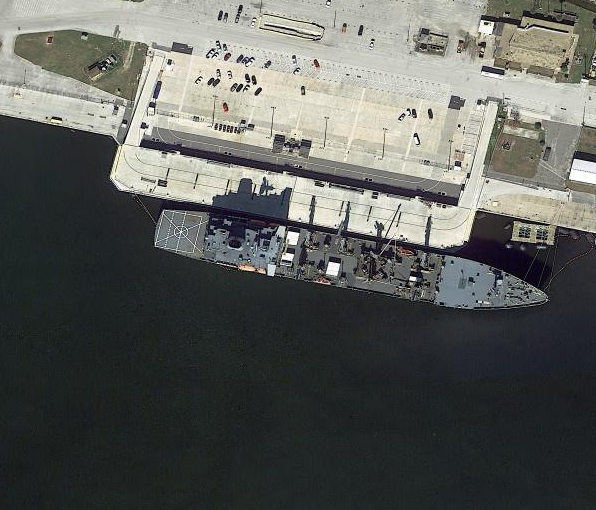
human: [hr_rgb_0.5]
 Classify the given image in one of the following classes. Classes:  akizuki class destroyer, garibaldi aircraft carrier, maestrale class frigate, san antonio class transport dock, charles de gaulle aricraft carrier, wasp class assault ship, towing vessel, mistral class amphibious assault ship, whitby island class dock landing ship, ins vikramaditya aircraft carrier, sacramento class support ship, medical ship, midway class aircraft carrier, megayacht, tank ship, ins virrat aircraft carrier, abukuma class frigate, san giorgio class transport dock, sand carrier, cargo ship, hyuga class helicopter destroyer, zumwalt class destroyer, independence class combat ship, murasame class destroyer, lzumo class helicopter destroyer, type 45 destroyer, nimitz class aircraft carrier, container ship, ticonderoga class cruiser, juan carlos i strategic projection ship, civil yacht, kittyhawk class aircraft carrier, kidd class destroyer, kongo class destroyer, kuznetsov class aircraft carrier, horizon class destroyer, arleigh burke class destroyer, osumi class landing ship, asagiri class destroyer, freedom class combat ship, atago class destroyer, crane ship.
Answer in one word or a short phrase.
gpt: Sacramento class support ship